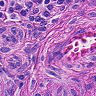
Metastatic tissue present: no